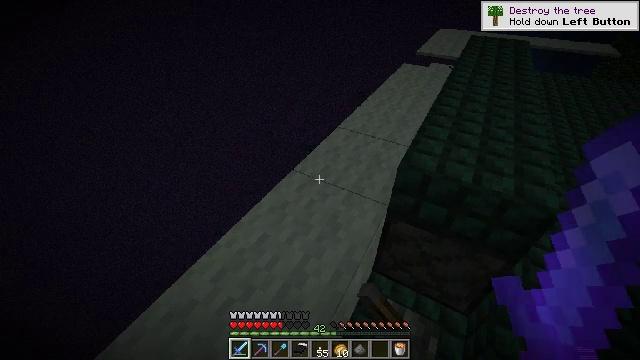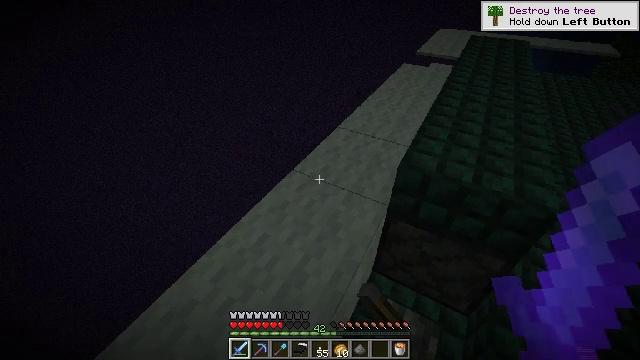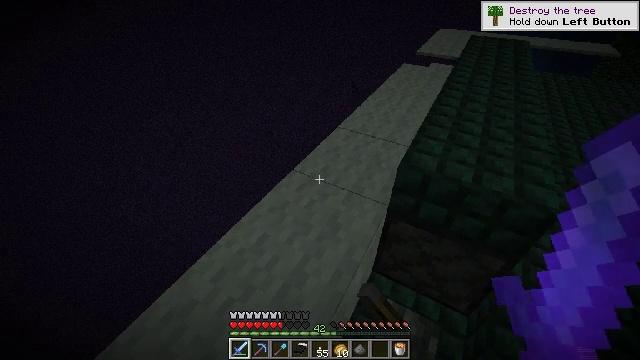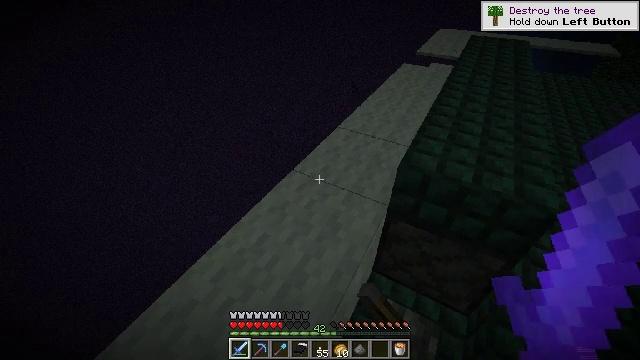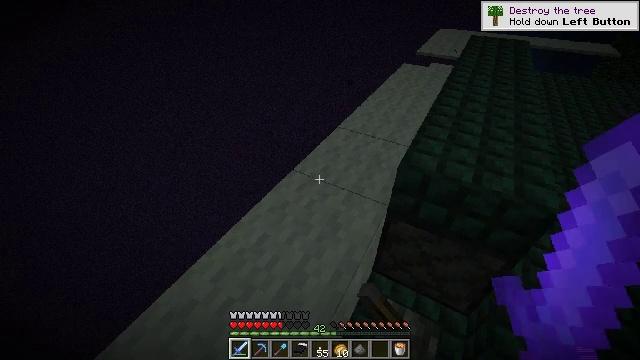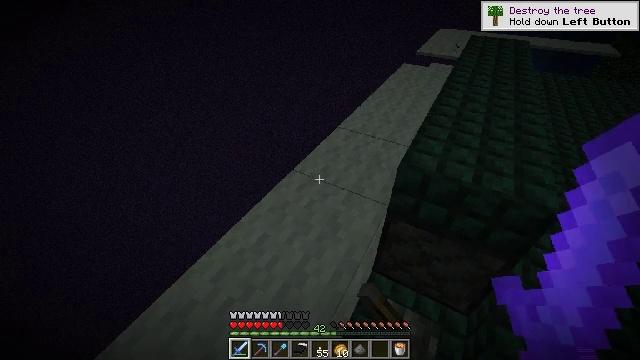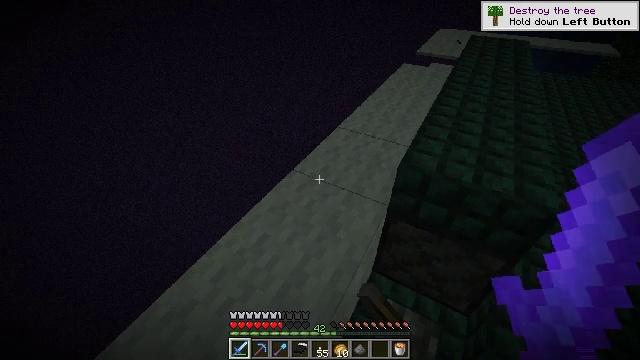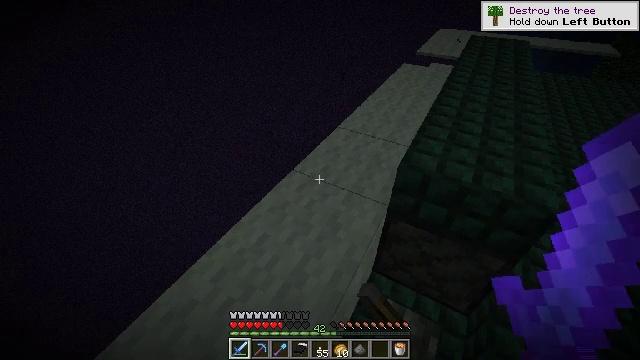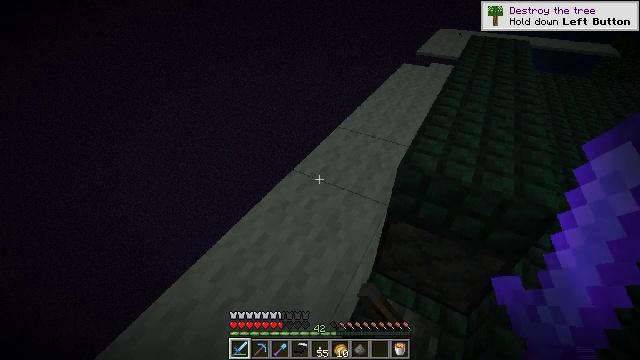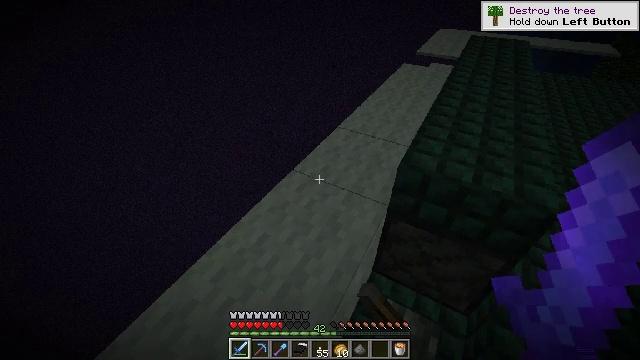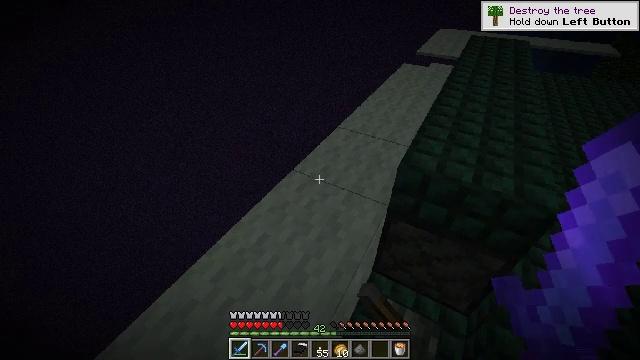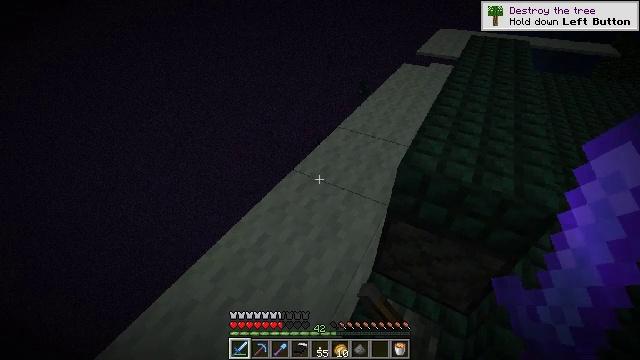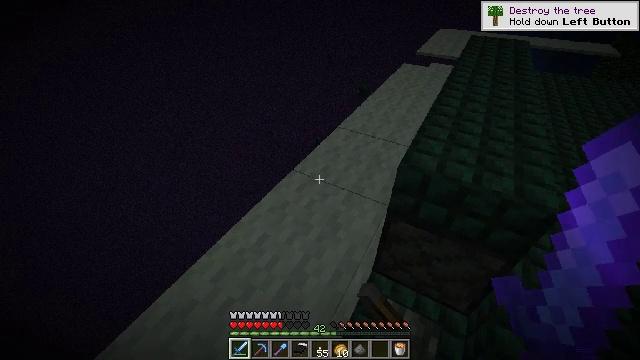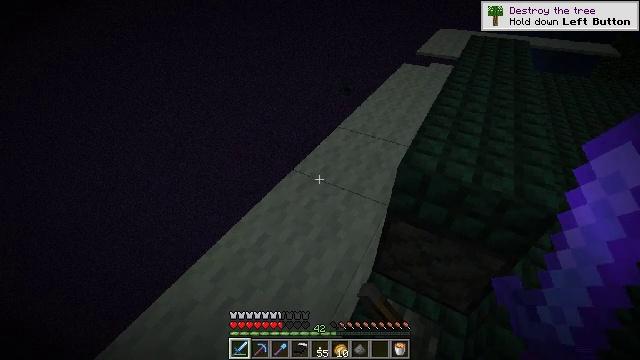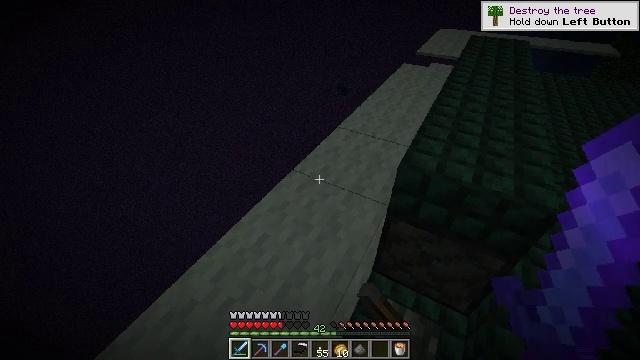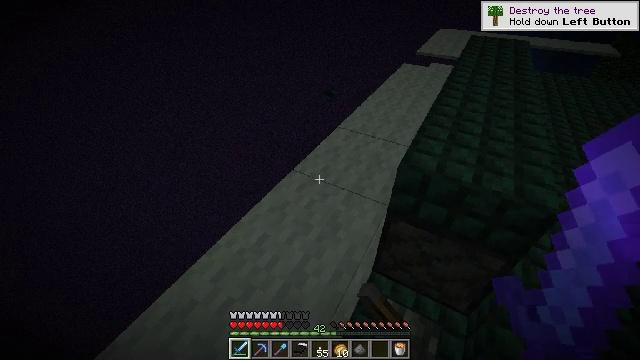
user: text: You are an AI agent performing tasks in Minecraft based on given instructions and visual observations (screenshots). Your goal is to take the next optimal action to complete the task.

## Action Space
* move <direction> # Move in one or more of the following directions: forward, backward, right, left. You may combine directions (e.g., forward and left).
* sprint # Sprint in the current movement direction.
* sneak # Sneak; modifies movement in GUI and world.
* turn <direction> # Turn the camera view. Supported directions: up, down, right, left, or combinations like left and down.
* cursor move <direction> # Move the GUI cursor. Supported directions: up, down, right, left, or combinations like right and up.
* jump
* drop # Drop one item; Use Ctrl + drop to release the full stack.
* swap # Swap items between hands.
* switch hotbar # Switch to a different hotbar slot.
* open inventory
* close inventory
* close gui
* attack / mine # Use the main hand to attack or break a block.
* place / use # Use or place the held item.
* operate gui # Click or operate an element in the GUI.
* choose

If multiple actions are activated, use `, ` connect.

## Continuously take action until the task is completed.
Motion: motion action
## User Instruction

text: Defeat an enderman.
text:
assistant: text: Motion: no_op
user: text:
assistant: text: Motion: no_op
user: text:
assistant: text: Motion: no_op
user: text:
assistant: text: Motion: no_op
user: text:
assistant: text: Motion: no_op
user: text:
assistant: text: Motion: no_op
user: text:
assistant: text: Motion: no_op
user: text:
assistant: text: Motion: no_op
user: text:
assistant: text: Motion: no_op
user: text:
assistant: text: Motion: no_op
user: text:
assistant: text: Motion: no_op
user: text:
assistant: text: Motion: no_op
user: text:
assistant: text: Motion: no_op
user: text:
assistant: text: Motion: no_op
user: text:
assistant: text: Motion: no_op
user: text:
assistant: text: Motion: no_op
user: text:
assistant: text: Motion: no_op
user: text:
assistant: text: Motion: no_op
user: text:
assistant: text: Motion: no_op
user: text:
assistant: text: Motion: no_op
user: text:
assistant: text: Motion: no_op
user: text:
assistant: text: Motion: no_op
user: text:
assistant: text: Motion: no_op
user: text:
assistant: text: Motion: no_op
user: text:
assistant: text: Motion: no_op
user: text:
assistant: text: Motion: no_op
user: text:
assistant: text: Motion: no_op
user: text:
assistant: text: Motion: no_op
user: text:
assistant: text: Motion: no_op
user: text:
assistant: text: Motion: no_op